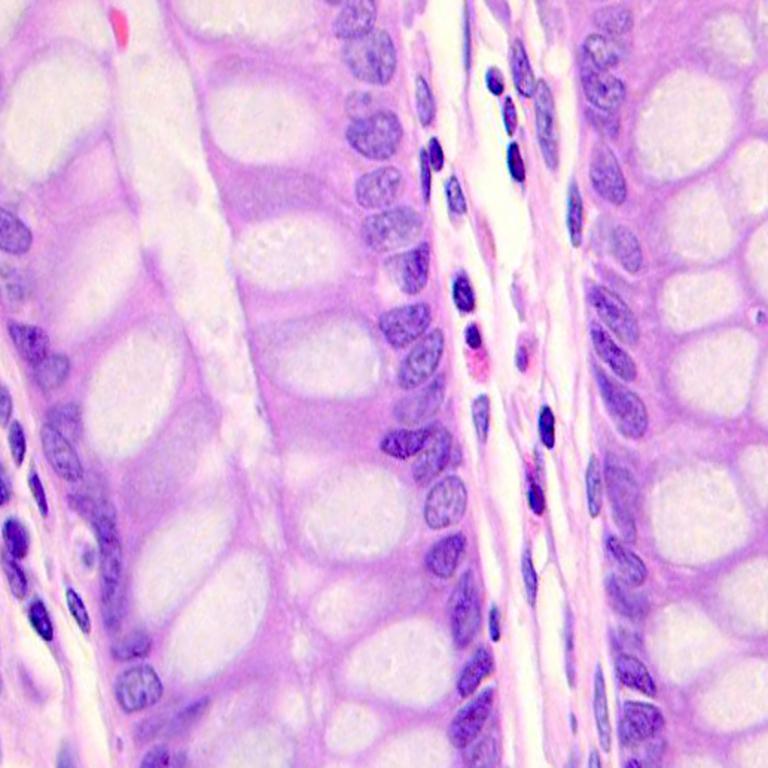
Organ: colon
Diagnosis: benign